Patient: sex M, age 60
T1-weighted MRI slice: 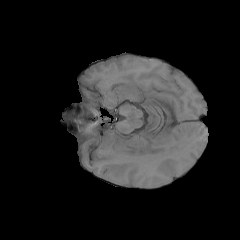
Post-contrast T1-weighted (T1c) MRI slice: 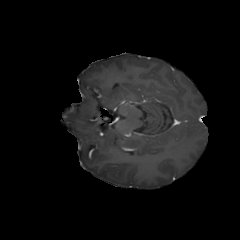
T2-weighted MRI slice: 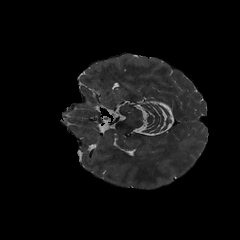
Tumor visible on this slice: no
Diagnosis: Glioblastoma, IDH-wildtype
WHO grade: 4